Chest X-ray:
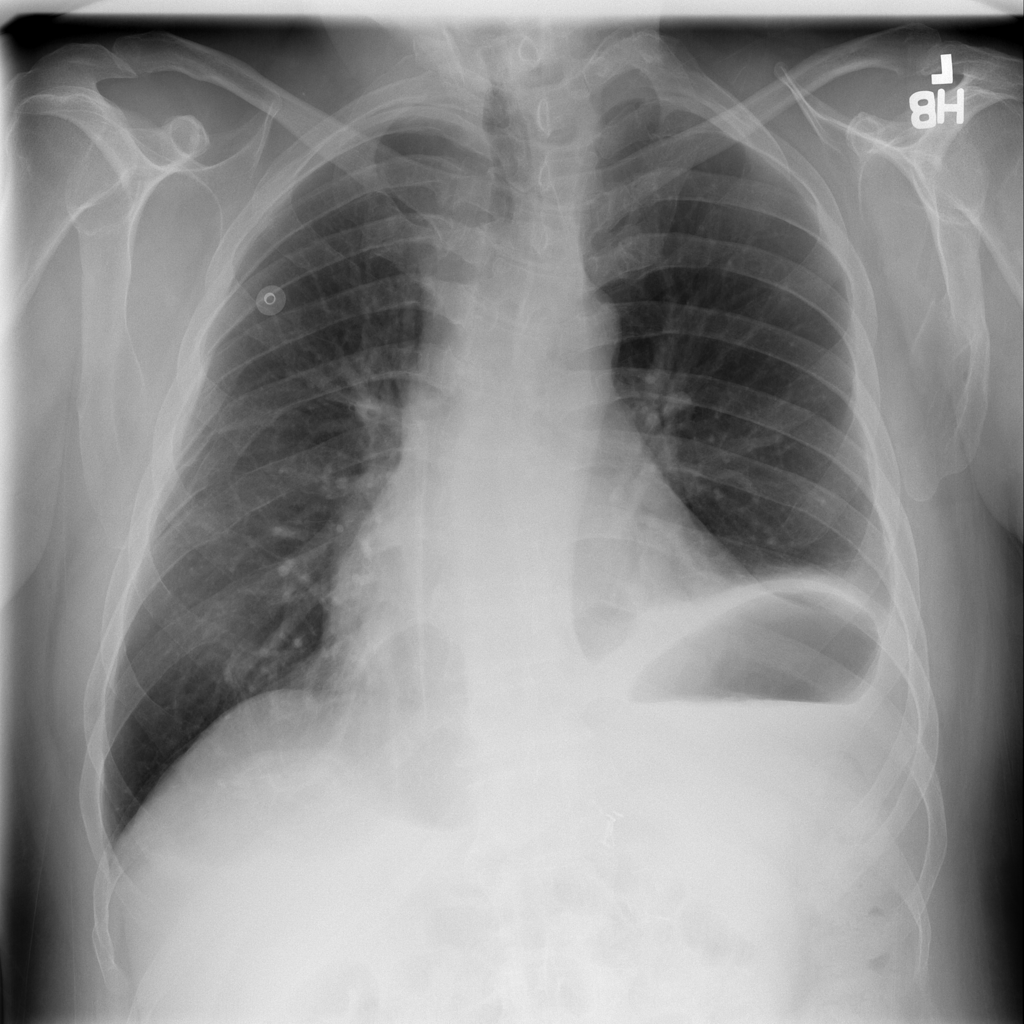
Findings: Effusion, Fracture
No abnormal finding: no